Field crop: maize
Growth stage: 2
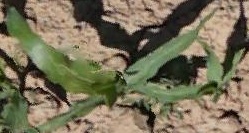
Species: maize